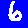
Digit: 6